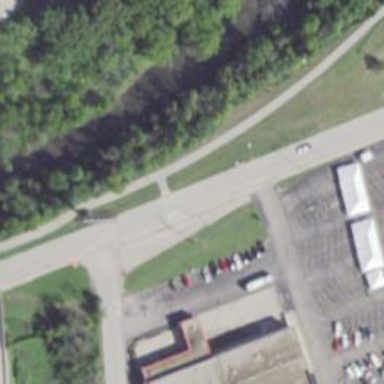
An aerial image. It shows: Asphalt path with uncontrolled crossing.